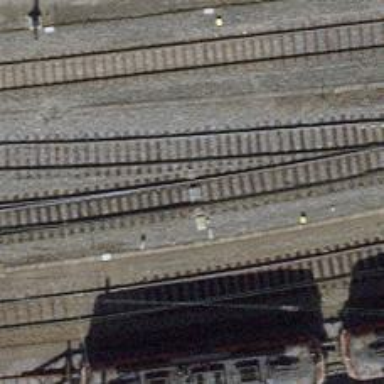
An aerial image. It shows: Railway switch.